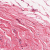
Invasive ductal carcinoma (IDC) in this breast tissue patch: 0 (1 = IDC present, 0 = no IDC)